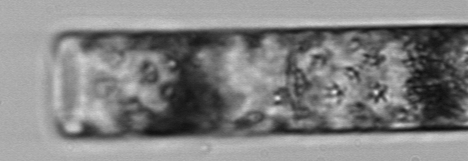
Label: Guinardia_flaccida